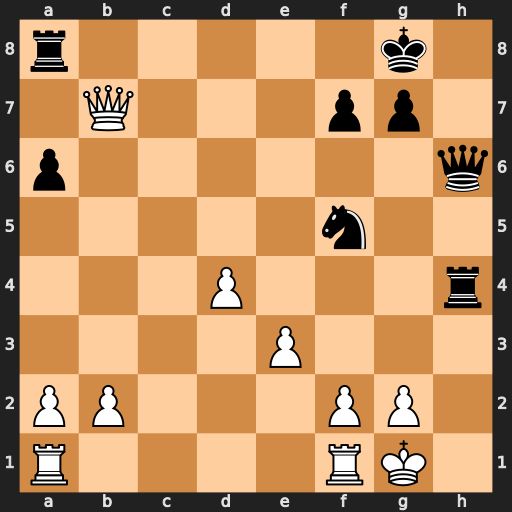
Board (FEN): r5k1/1Q3pp1/p6q/5n2/3P3r/4P3/PP3PP1/R4RK1
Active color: w
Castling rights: -
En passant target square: -
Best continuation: Qxa8+ Kh7 g3 Nxg3 fxg3